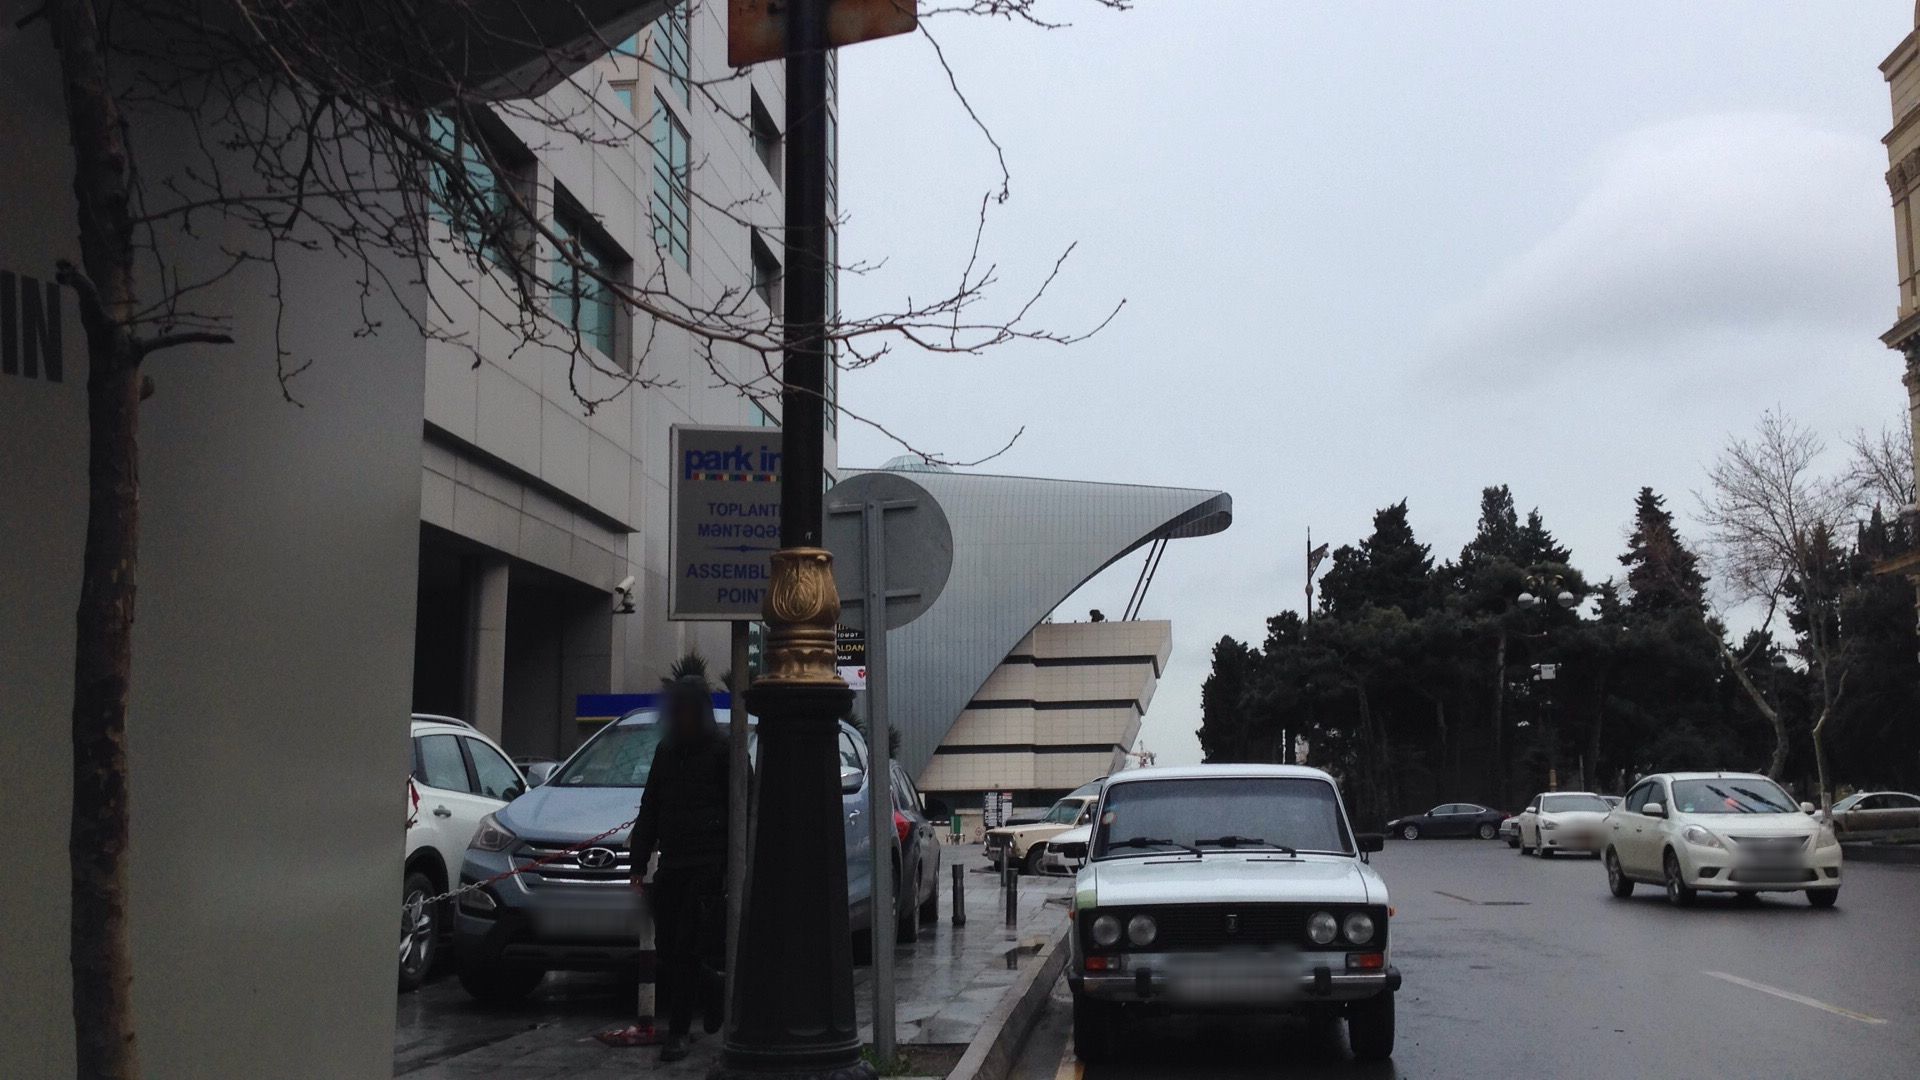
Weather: rainy
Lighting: day
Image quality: good
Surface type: walking surface
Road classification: primary
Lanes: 4
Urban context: urban centre
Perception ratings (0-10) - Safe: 3.24, Lively: 9.37, Beautiful: 1.65, Boring: 4.24, Depressing: 3.46, Wealthy: 8.25